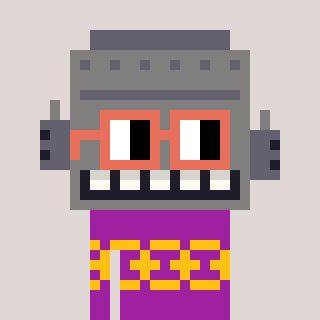
a pixel art character with square orange glasses, a robot-shaped head and a magenta-colored body on a warm background